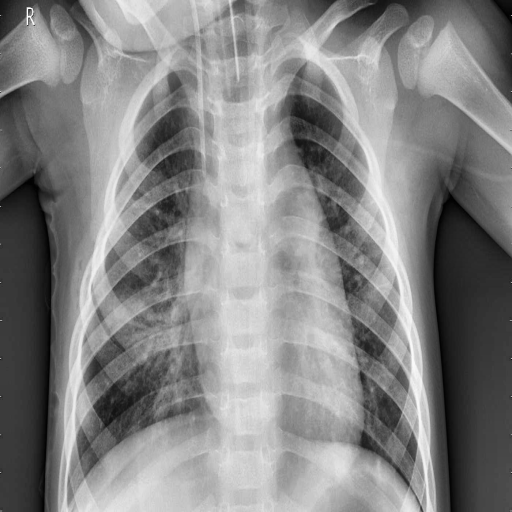
Finding: PNEUMONIA